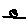
Label: moon